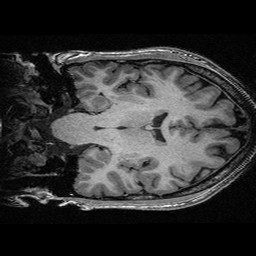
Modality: T1w
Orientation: coronal
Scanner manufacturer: ge
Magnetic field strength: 3 T
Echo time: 0.00318 s